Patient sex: F
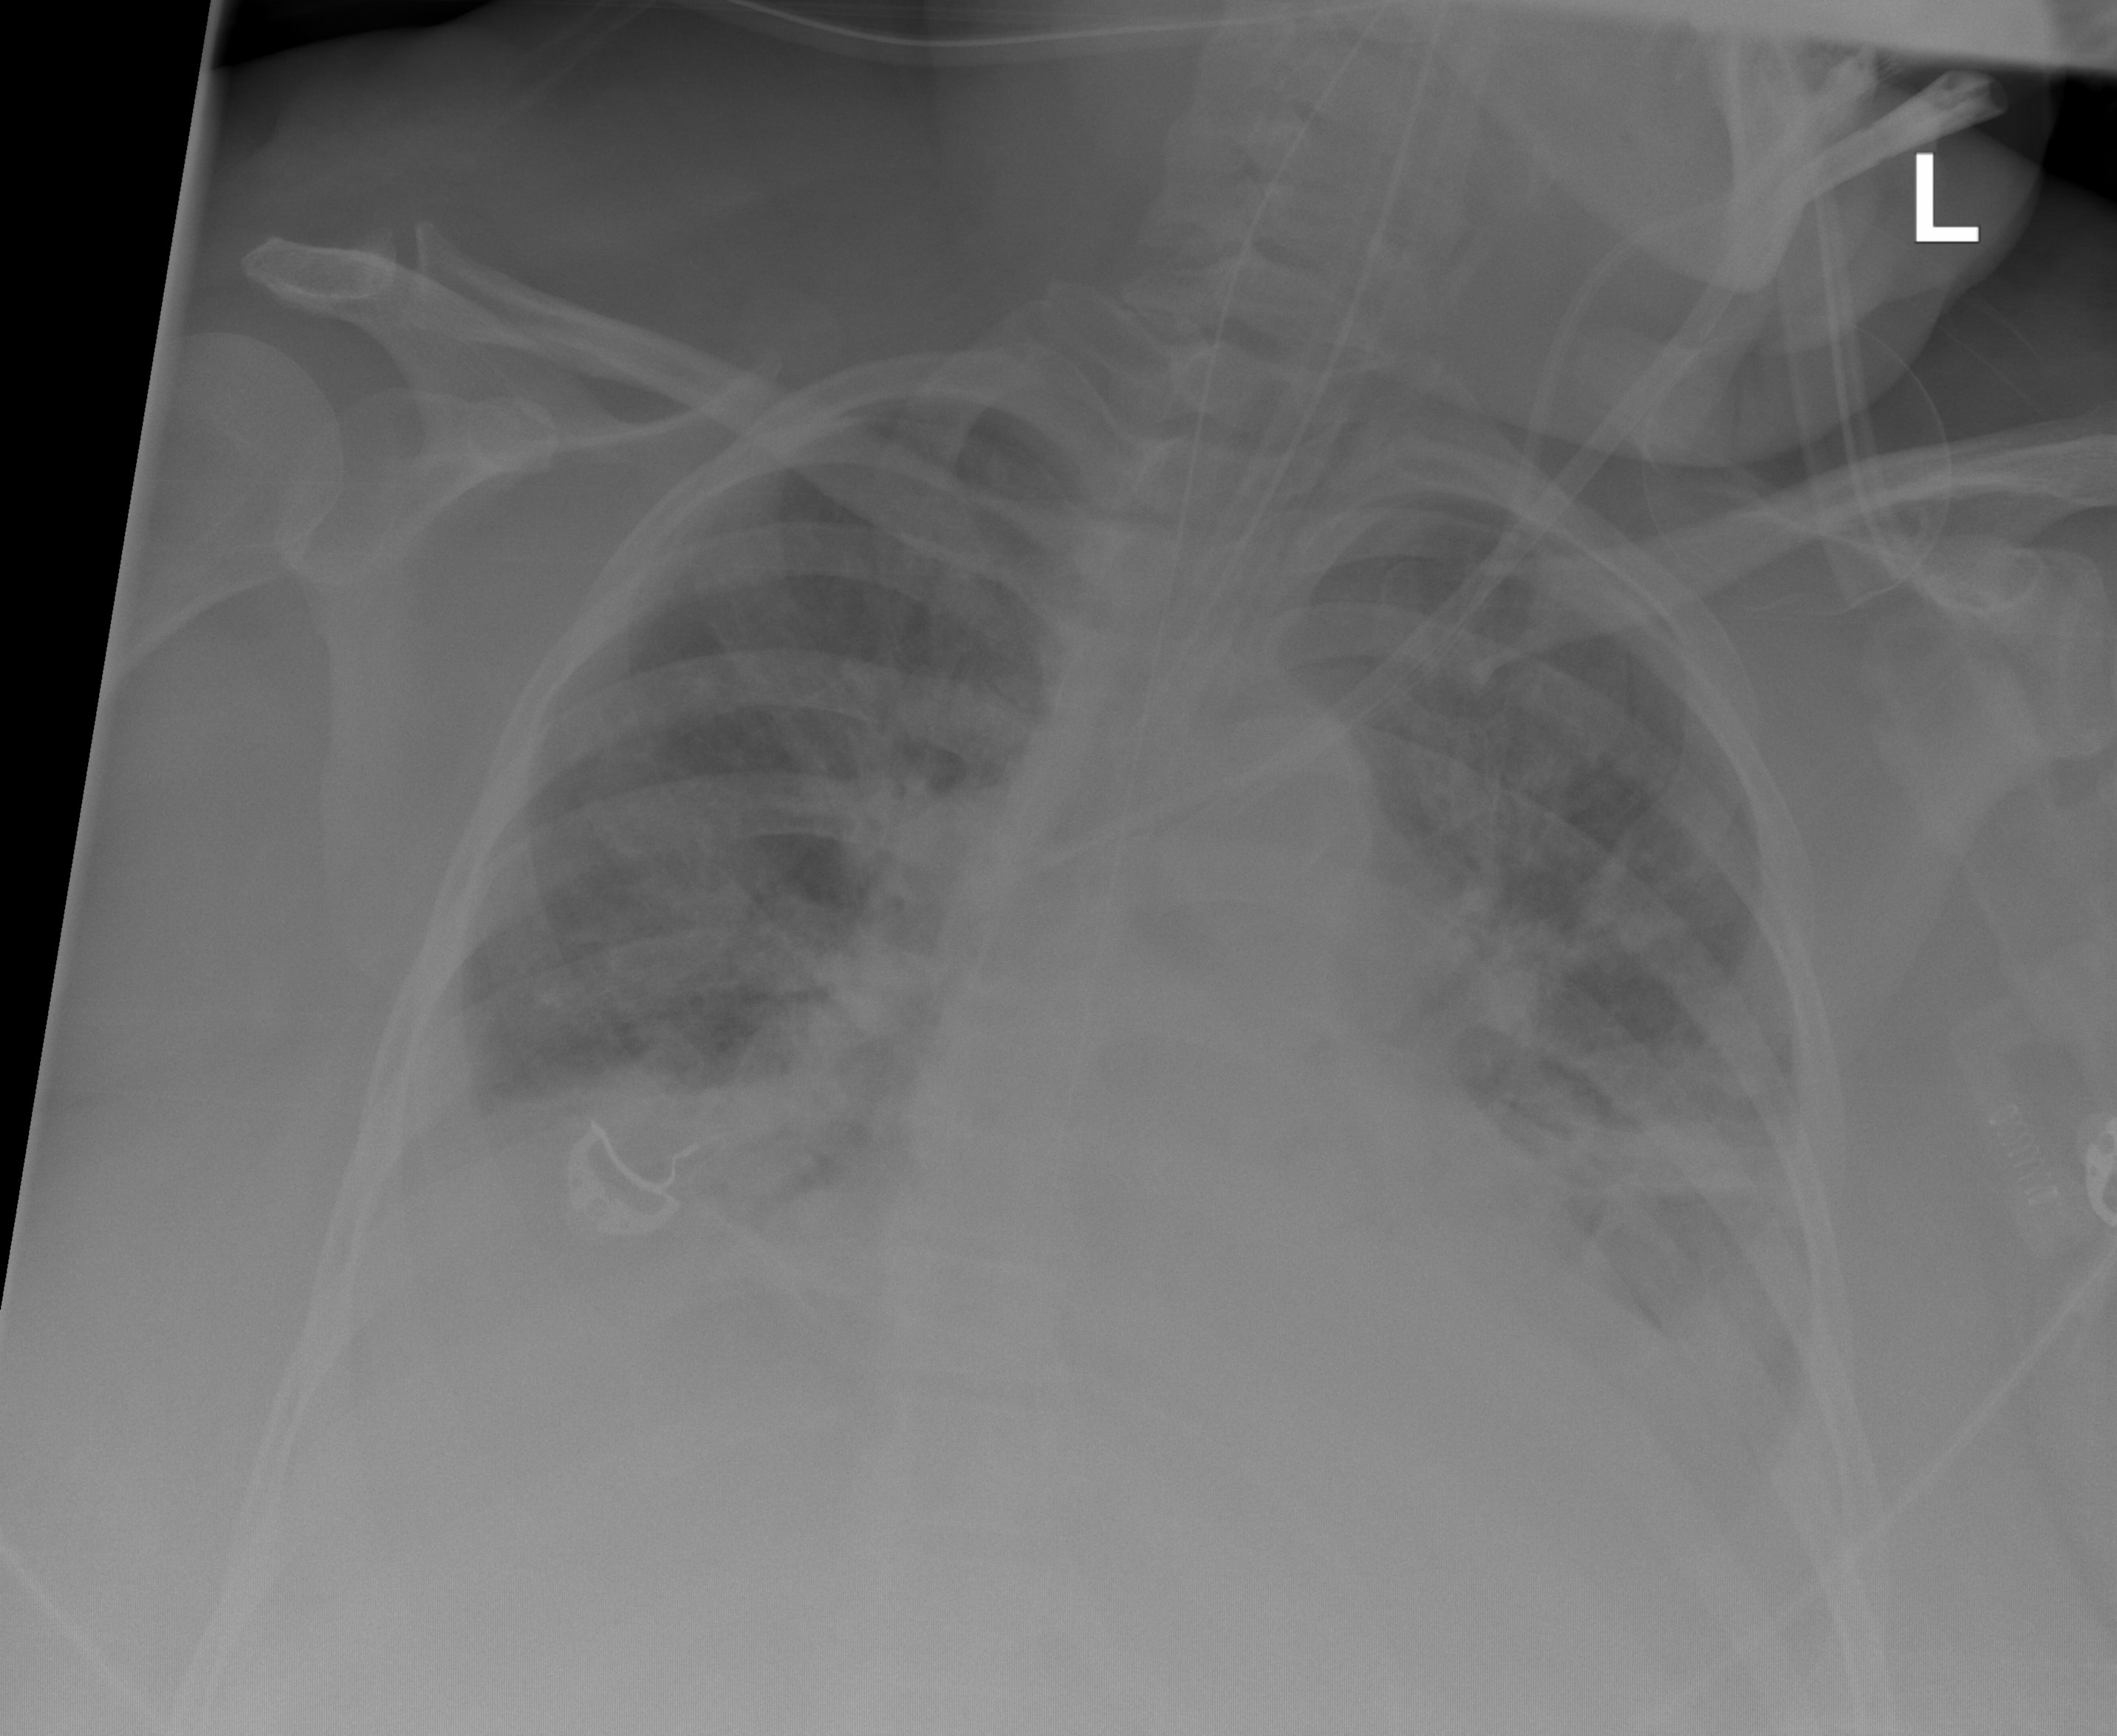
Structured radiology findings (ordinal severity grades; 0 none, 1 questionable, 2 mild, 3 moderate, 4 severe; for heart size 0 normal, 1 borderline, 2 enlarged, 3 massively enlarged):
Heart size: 2
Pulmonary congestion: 0
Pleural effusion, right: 2
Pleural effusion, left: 2
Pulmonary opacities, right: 3
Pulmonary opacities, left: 3
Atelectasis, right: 3
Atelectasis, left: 2